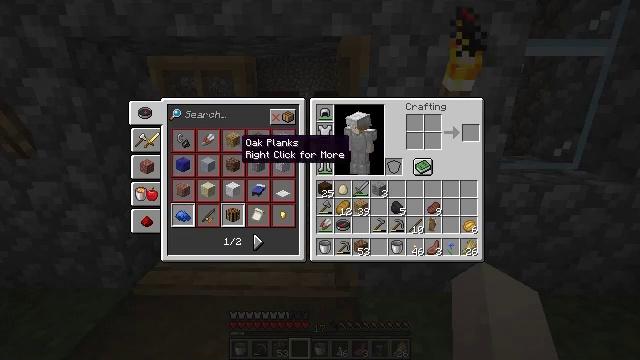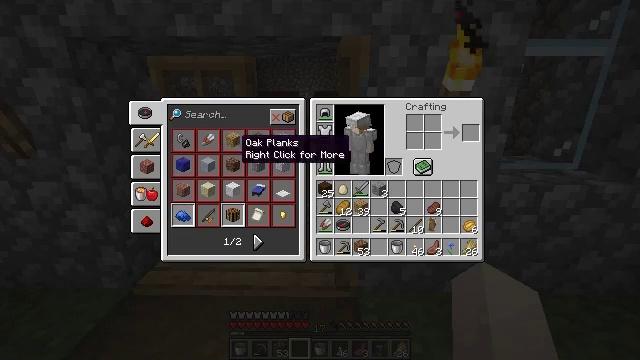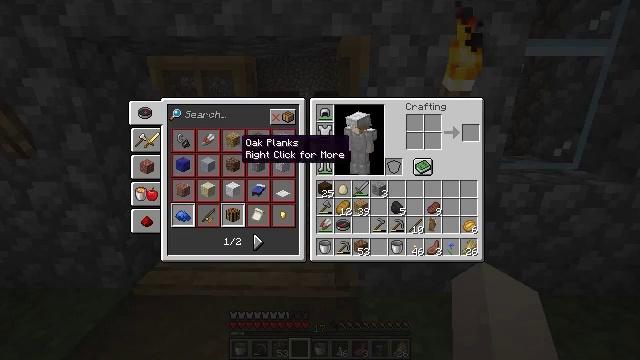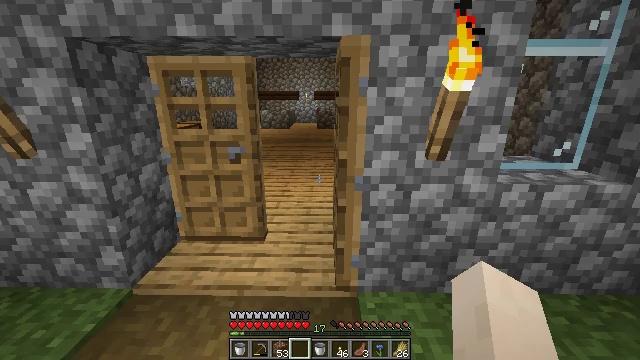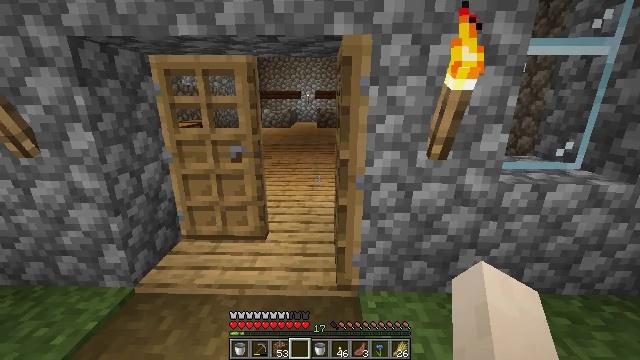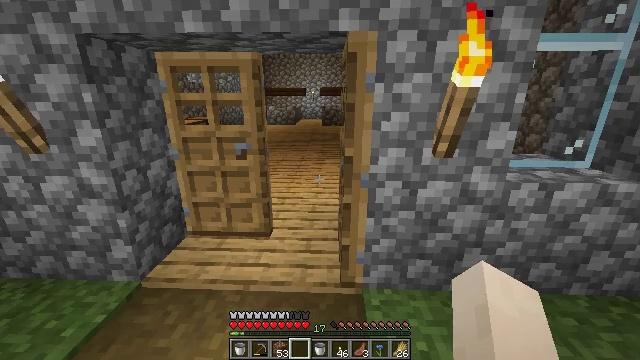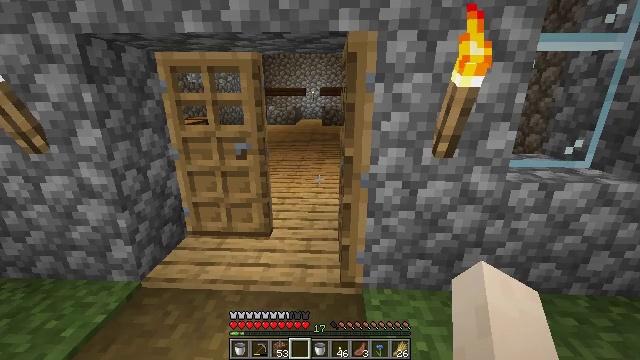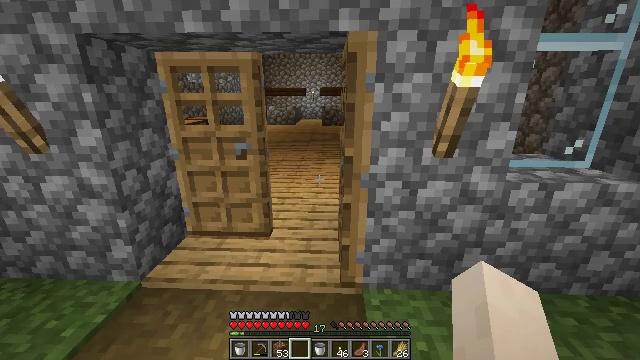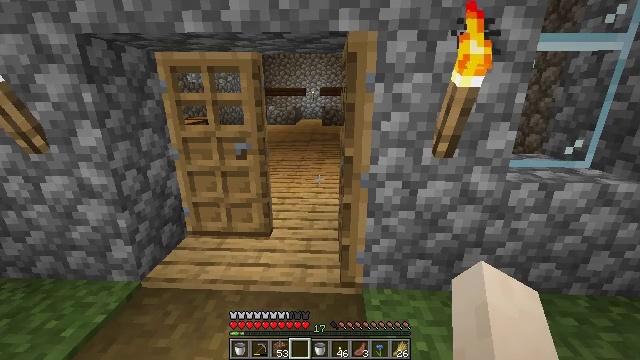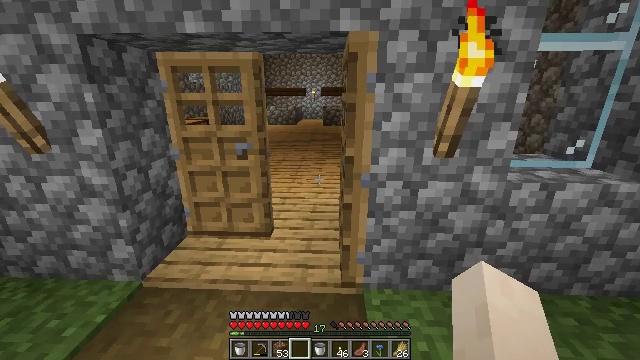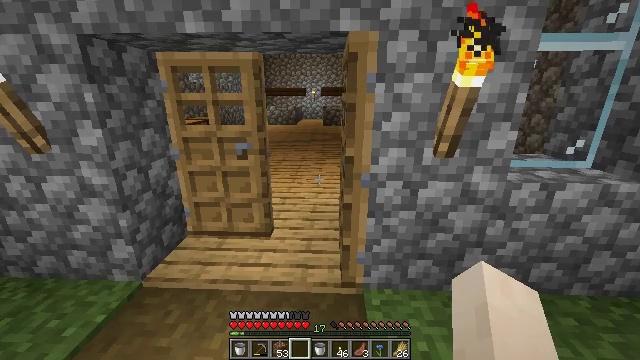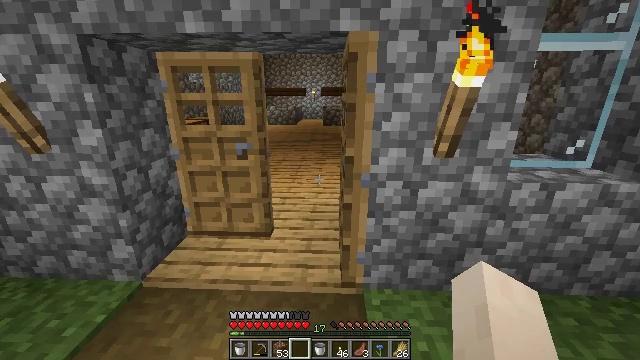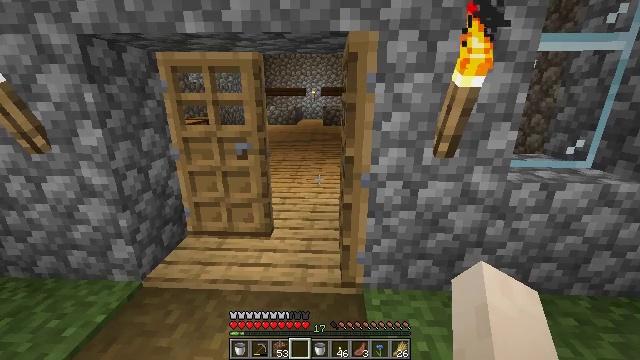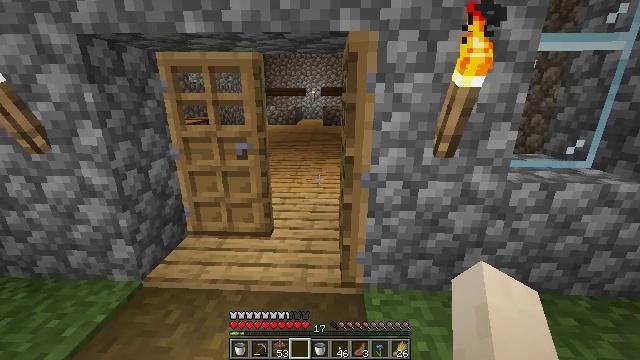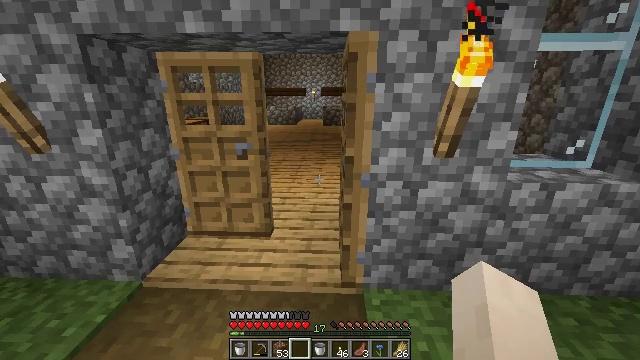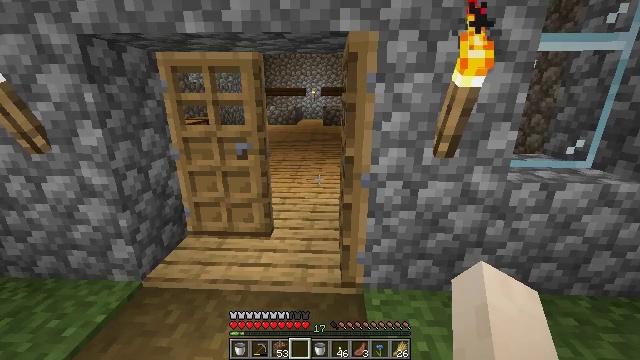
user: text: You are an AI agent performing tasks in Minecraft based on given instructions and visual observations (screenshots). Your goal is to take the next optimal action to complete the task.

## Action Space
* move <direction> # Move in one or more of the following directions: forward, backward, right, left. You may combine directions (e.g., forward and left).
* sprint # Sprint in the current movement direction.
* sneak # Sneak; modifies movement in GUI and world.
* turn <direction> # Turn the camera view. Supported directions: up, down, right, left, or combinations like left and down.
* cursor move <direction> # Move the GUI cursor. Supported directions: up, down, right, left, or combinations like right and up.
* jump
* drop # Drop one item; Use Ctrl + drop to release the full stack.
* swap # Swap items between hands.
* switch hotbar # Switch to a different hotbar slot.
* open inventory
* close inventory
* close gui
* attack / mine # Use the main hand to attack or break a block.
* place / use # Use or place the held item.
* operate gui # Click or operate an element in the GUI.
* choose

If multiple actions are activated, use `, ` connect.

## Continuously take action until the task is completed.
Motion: motion action
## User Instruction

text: Harvest the oxeye daisy.
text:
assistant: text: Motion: no_op
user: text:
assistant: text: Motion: no_op
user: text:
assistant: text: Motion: no_op
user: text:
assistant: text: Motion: close gui
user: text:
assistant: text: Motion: turn left
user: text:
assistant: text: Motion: no_op
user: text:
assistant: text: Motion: no_op
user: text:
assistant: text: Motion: no_op
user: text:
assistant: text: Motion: no_op
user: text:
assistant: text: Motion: no_op
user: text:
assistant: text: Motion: no_op
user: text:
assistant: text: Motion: no_op
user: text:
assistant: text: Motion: no_op
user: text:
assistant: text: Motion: no_op
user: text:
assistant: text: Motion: no_op
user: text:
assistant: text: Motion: no_op
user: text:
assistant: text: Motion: no_op
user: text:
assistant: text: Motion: no_op
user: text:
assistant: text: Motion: turn left
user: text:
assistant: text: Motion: turn left
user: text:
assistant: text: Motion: turn left
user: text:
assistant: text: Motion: no_op
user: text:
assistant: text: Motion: no_op
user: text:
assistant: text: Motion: no_op
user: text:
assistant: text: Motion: no_op
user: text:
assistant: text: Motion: no_op
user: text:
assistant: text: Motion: no_op
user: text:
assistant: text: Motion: no_op
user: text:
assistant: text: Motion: no_op
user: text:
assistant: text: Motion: open inventory